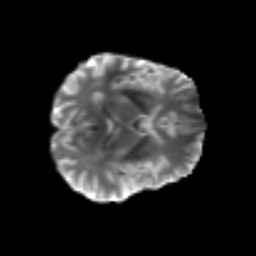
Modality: T2w
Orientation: axial
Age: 55
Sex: male
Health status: ill
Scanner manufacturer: siemens
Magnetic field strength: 3 T
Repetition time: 8.7 s
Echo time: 0.11 s